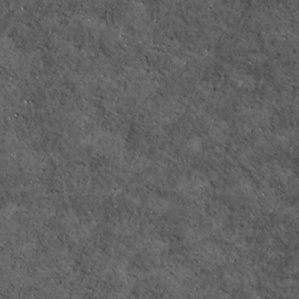
Label: non_frost